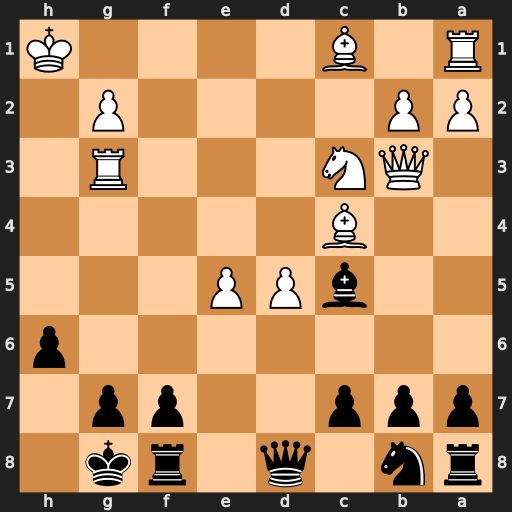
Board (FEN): rn1q1rk1/ppp2pp1/7p/2bPP3/2B5/1QN3R1/PP4P1/R1B4K
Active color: b
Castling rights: -
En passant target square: -
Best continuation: Qh4+ Rh3 Qe1+ Bf1 Qxf1+